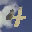
Label: 4